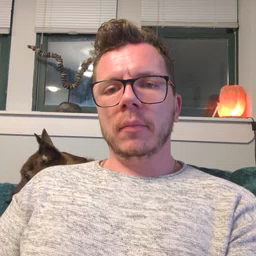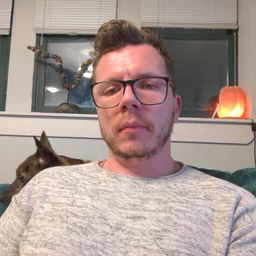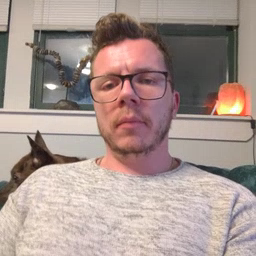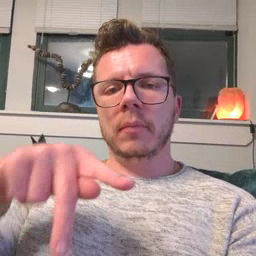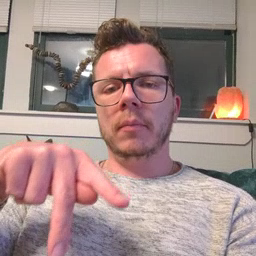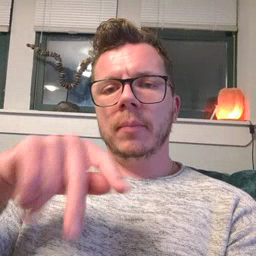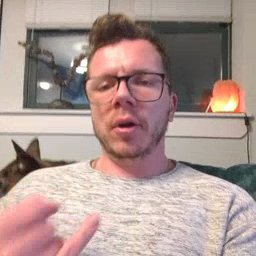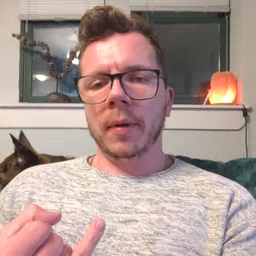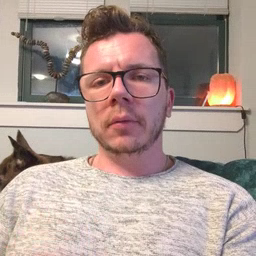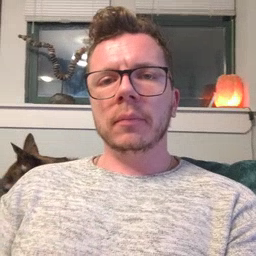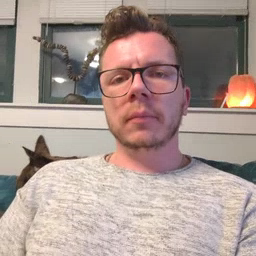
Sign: pajamas